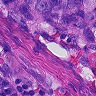
Metastatic tissue present: yes